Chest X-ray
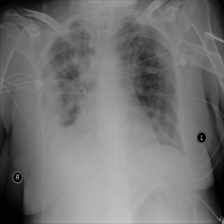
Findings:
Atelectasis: negative
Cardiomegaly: negative
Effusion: positive
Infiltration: negative
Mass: negative
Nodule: negative
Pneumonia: negative
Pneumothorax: negative
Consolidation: negative
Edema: negative
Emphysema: negative
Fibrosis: negative
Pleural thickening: positive
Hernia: negative